七年级 · 度量几何学
等边 $\triangle A B C$ 在数轴上的位置如图所示, 点 $A 、 C$ 对应的数分别为 0 和 -1 , 若 $\triangle A B C$ 绕着顶点顺时针方向在数轴上连续翻转, 翻转 1 次后, 点 $B$ 所对应的数为 1 ; 则翻转 2018 次后, 点 $B$ 所对应的数是 $(\quad)$

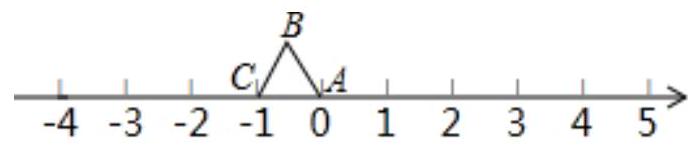
A. 2017
B. 2016.5
C. 2015.5
D. 2015
答案: A
解析:

【分析】

本题考查了数轴, 根据翻转的变化规律确定出每 3 次翻转为一个循环组依次循环是解题的关键. 作出草图, 不难发现, 每 3 次翻转为一个循环组依次循环, 2018除以 3 余数为 2 , 根据余数可知点 $B$ 在数轴上, 然后进行计算即可得解.

【解答】

解: 如图,